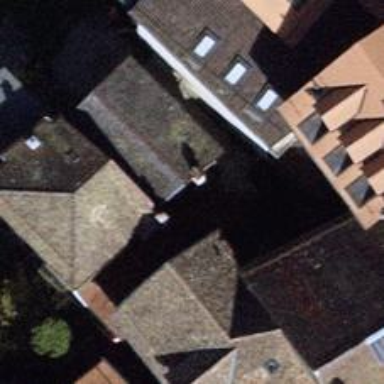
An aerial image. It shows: Building with ridge on the roof.